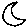
Label: moon